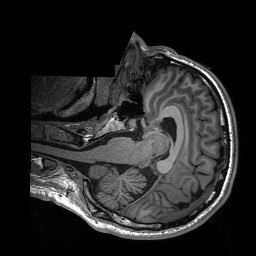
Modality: T1w
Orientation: axial
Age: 20
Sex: male
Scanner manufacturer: siemens
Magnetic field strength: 3 T
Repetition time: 2.3 s
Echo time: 0.00197 s